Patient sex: M
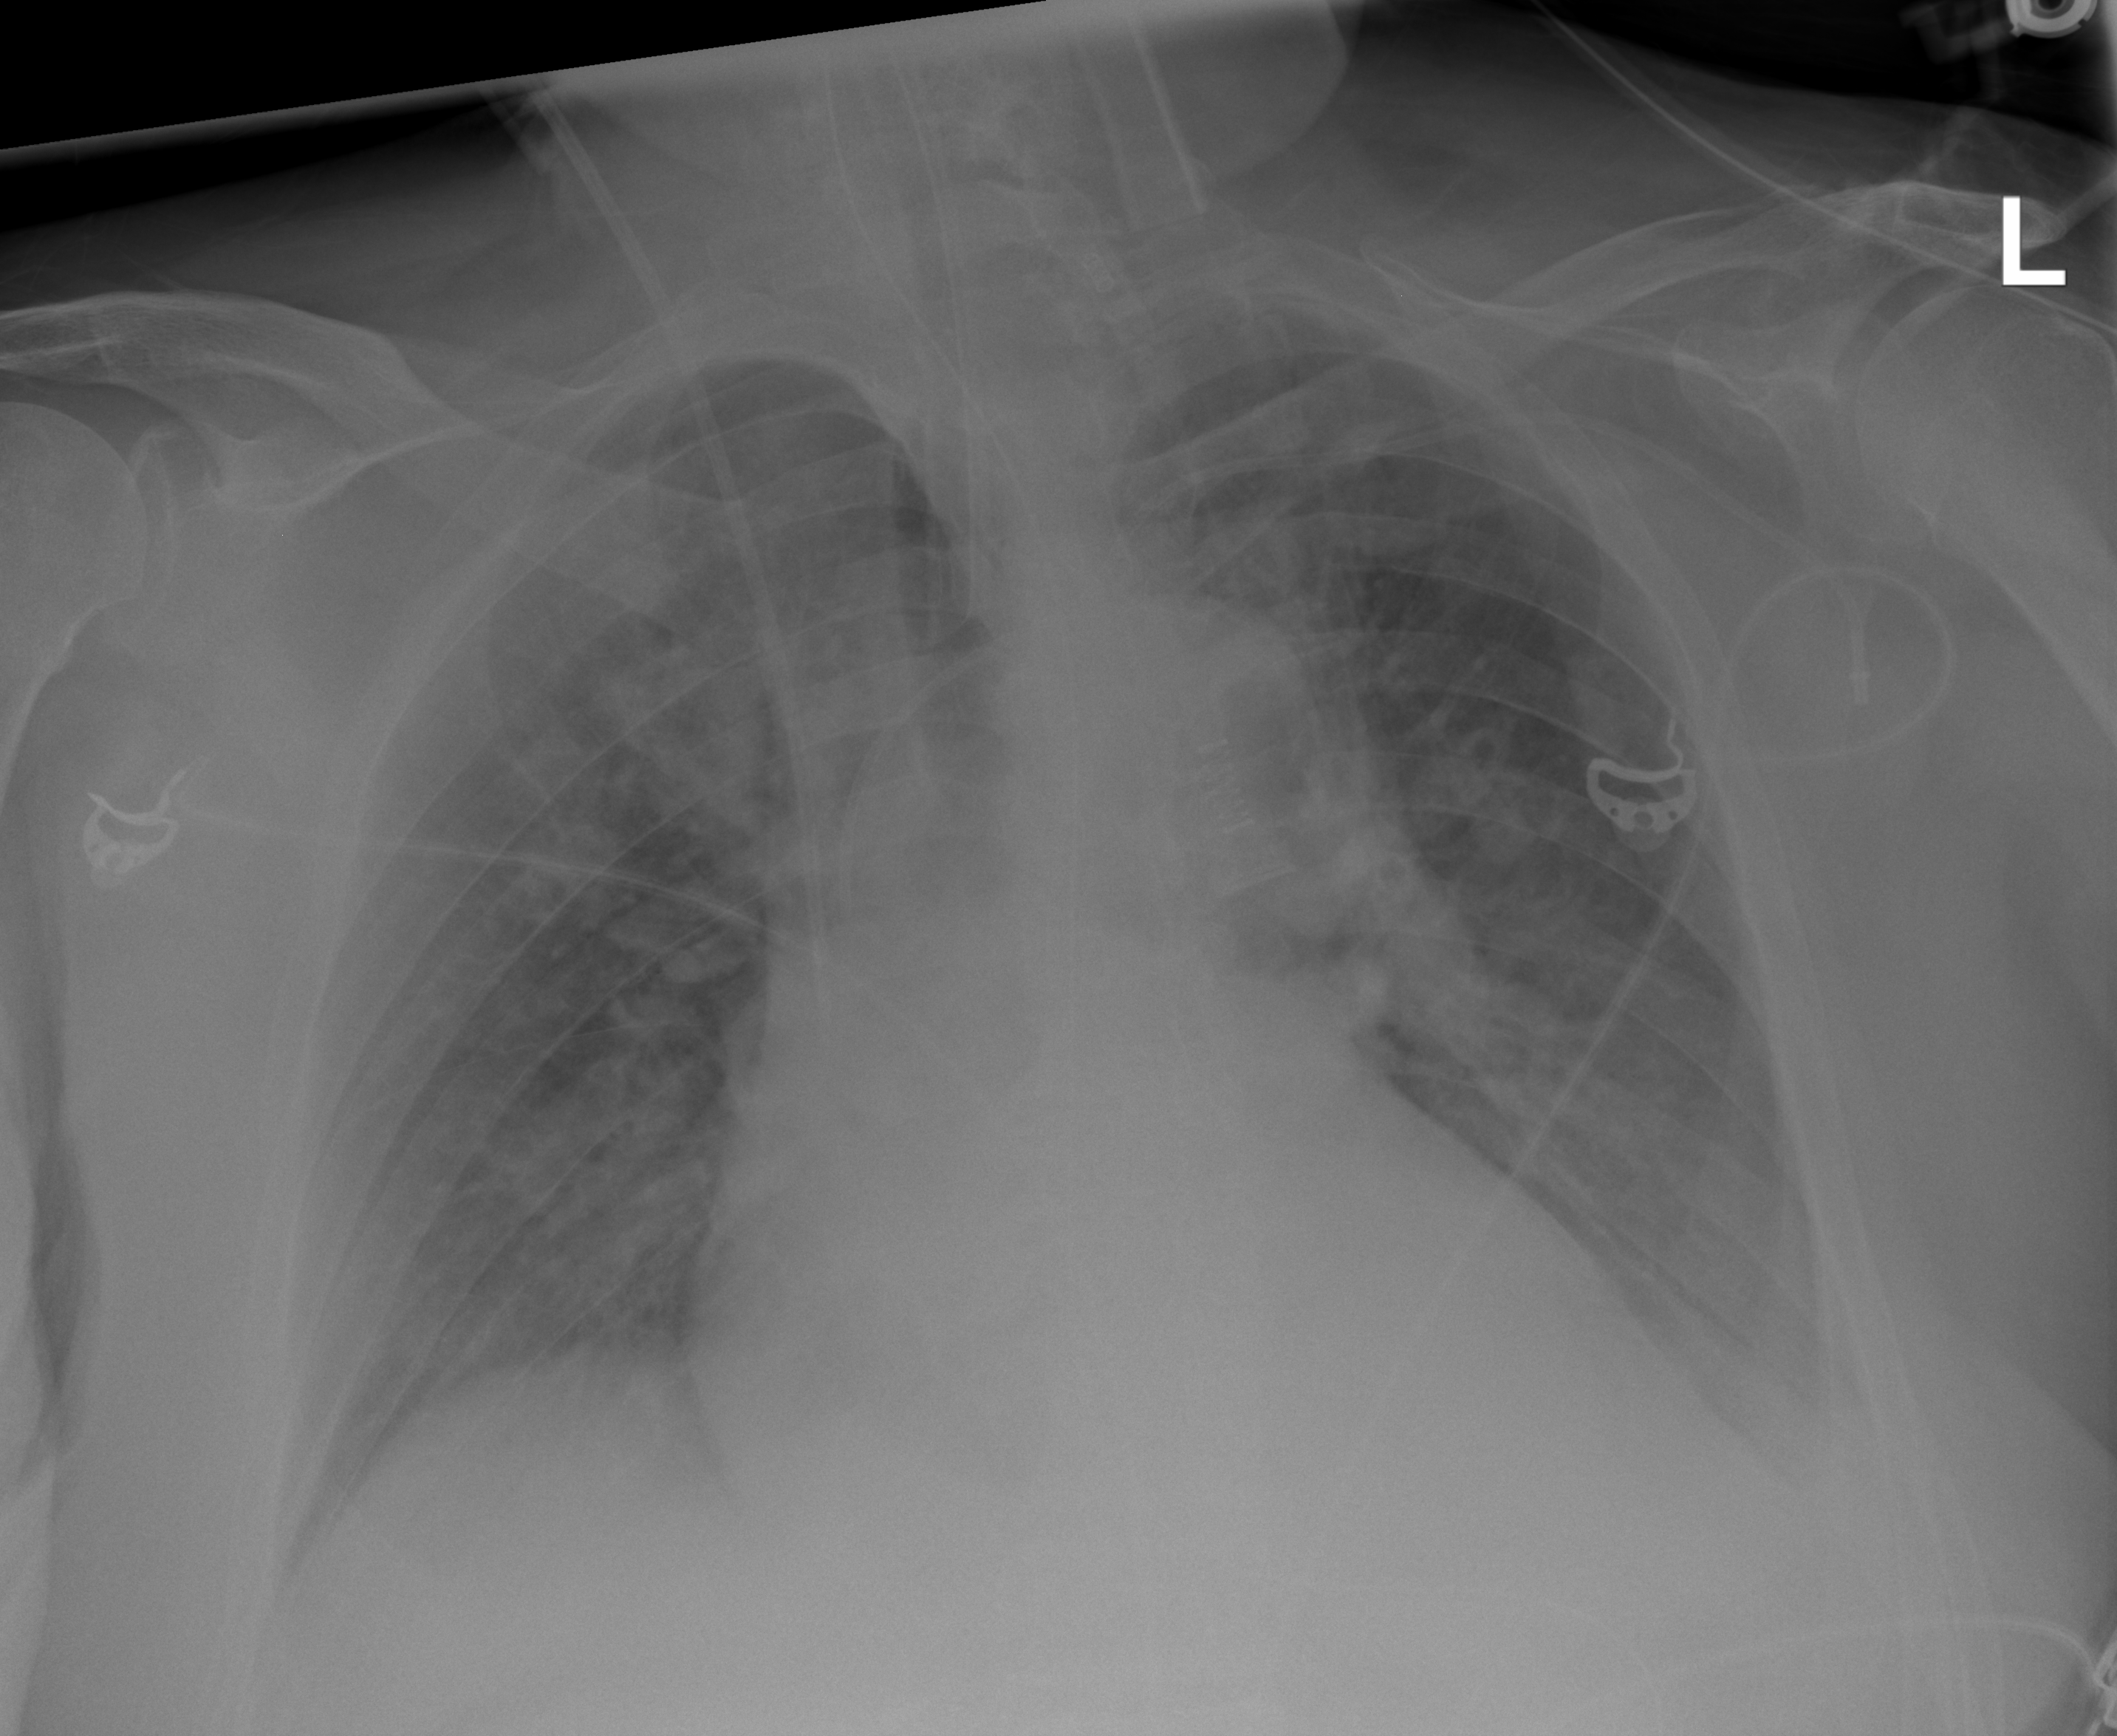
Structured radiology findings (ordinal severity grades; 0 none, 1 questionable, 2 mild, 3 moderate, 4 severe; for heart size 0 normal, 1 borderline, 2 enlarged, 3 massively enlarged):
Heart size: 0
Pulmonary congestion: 2
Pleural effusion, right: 1
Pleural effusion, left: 2
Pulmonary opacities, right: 3
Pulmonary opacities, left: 1
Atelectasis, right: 2
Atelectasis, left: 2